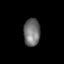
Tissue: lung
Cell type: Epithelial cells
Senescence score: 0.1641
Nuclear area (px): 447
Mean DAPI intensity: 113.163